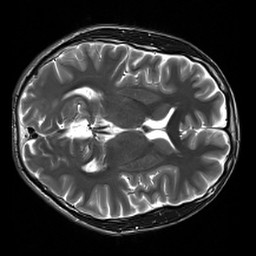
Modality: T2w
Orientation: axial
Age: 27
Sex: male
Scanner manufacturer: siemens
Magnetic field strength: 3 T
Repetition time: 7 s
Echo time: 0.09 s